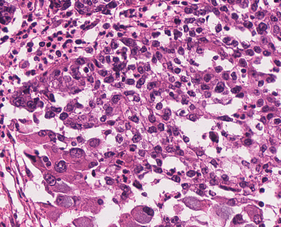
Tumor epithelial tissue: yes
Tumor-associated stroma tissue: yes
Normal tissue: no